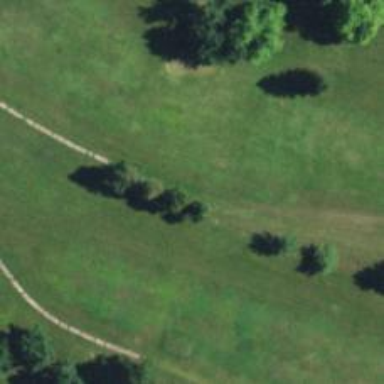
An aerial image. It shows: Golf cartpath that is also road path.